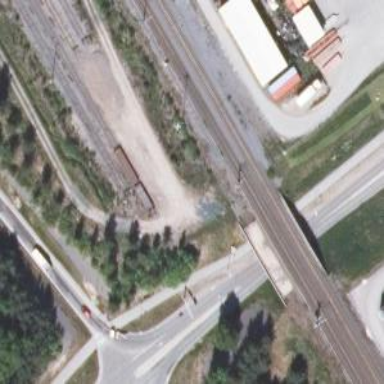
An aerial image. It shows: Continuous rail for railway.